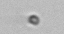
Label: nanoplankton_mix